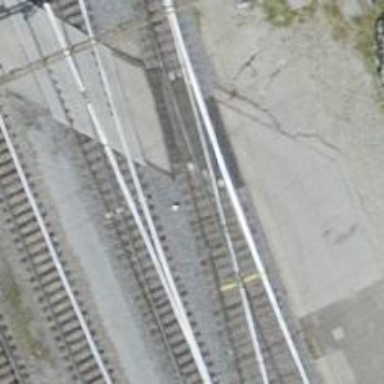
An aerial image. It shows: Level crossing along the railway.